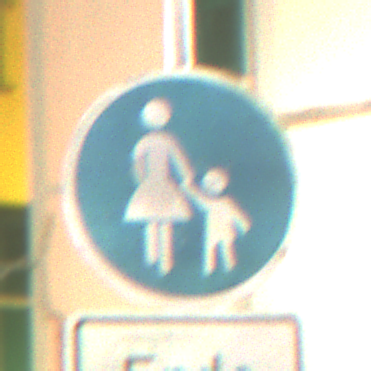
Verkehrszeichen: Gehweg
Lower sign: HinweisDurchVerbaleAngabe2
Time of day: Night
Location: Outdoor (Urban)
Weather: PartlyCloudy
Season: NotSpecified
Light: Artificial